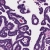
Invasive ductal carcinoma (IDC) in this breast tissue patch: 0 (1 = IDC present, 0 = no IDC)